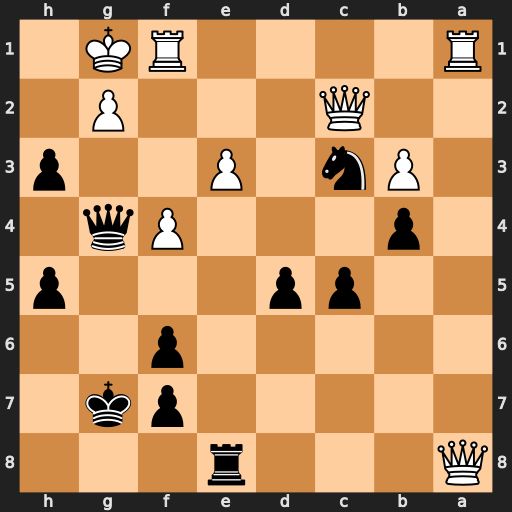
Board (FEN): Q3r3/5pk1/5p2/2pp3p/1p3Pq1/1Pn1P2p/2Q3P1/R4RK1
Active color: b
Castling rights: -
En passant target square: -
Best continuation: Rxa8 Rxa8 Ne2+ Kf2 Nd4 Qd3 Qxg2+